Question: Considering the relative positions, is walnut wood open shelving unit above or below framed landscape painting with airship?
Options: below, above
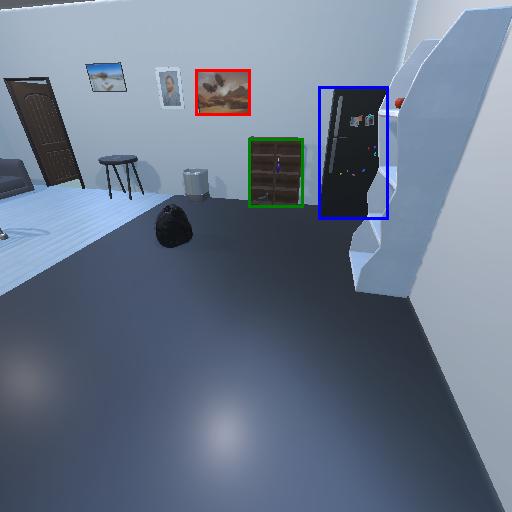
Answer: below